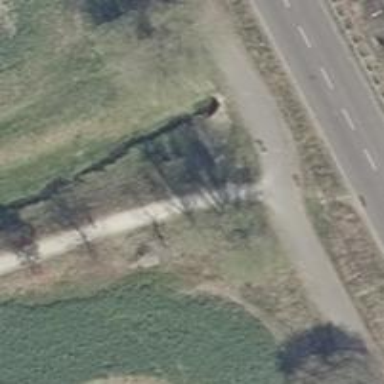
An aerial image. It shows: Compacted footway.